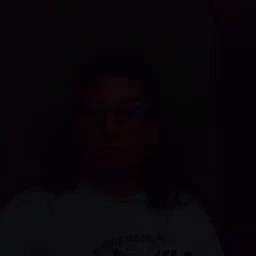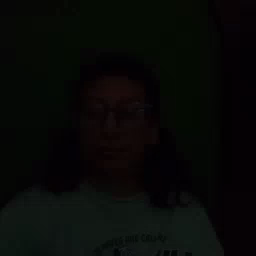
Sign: lips